Field crop: maize
Growth stage: 1
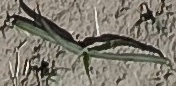
Species: sorghum